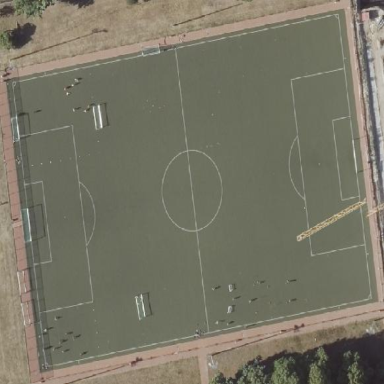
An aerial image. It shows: Artificial turf soccer pitch for leisure sport activities.